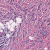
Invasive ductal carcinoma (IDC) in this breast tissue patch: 1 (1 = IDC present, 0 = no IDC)